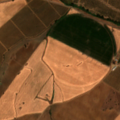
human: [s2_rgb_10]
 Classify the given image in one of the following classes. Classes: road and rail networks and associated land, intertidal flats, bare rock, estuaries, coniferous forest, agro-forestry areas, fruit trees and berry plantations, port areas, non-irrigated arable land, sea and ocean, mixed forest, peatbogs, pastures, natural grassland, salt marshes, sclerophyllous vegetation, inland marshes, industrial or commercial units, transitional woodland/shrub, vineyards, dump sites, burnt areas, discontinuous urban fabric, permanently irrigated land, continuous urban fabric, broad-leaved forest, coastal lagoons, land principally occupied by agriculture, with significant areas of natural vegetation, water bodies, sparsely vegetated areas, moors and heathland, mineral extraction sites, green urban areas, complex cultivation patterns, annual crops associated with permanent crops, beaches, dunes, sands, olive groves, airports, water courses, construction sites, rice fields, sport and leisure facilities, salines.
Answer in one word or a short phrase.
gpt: non-irrigated arable land, permanently irrigated land, olive groves